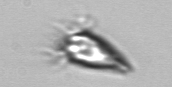
Label: Paratontonia_gracillima